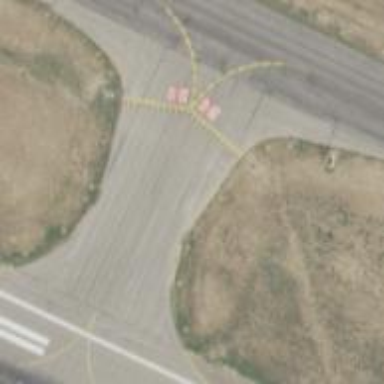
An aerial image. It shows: Image of taxiway at airport.